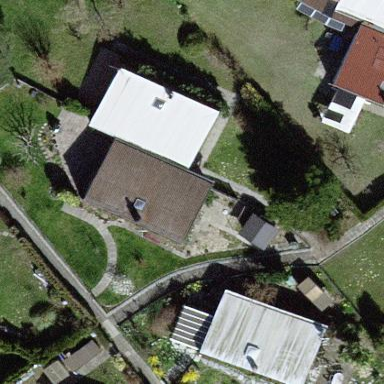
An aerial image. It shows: Semi-detached house.